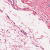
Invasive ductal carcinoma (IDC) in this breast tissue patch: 0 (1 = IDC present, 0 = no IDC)